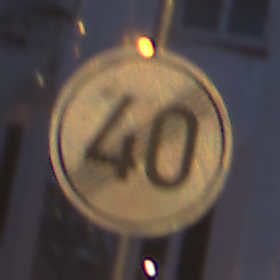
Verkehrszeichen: EndeGeschwindigkeit40
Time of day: Night
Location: Outdoor (Urban)
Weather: PartlyCloudy
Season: NotSpecified
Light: Artificial